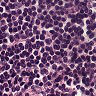
Metastatic tissue present: no